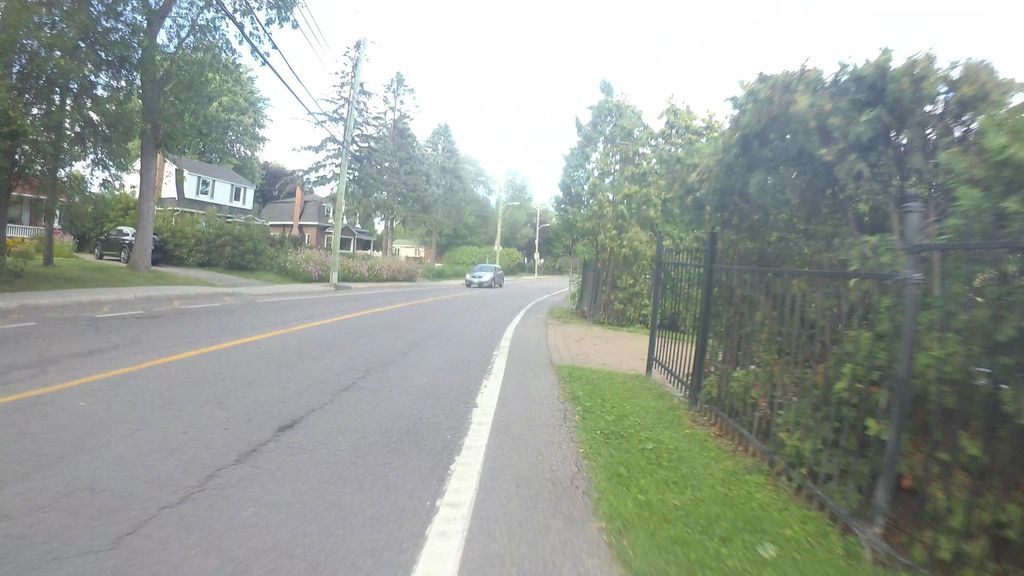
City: montreal